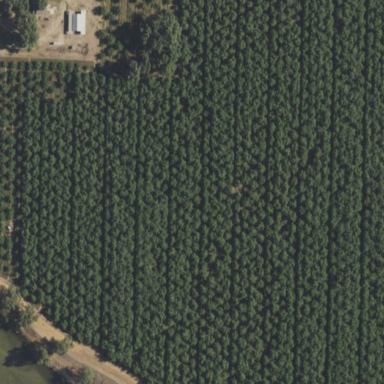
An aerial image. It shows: Orchard filled with walnut trees.